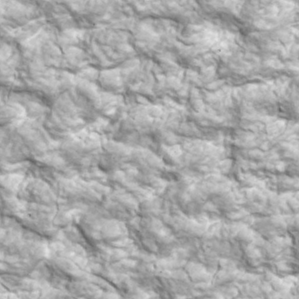
Label: non_frost